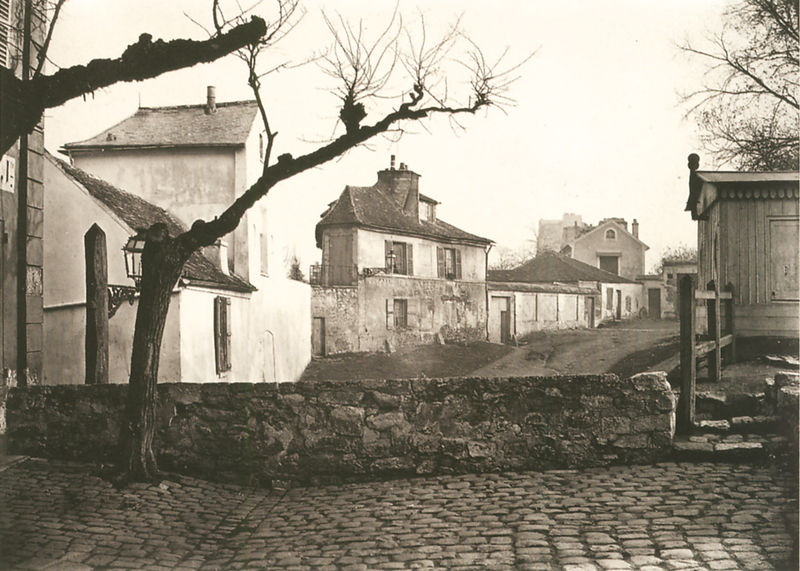
Titel: Impasse de l’essai
Künstler: Charles Marville
Institution: Paris
Schlagwörter: baum, weiß, bäume, stadt, fenster, holz, laterne, schwarz, strasse, zeichnung, haus, zaun, ast, häuser, land, schuppen, ruhig, fassaden, gasse, dorf, dächer, giebel, mauer, nebel, kahl, winter, platz, treppe, geheimnisvoll, foto, schwarz weiß, kopfsteinpflaster, karg, beschädigt, kopsteinpflaster, geplastert